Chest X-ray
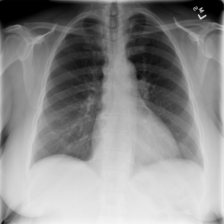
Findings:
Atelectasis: negative
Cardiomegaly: negative
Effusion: negative
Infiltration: negative
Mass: negative
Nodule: negative
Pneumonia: negative
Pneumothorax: negative
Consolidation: negative
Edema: negative
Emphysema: negative
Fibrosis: negative
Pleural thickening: negative
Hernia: negative